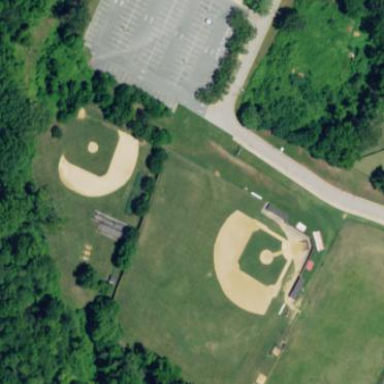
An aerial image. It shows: Baseball pitch for leisure and sports activities.